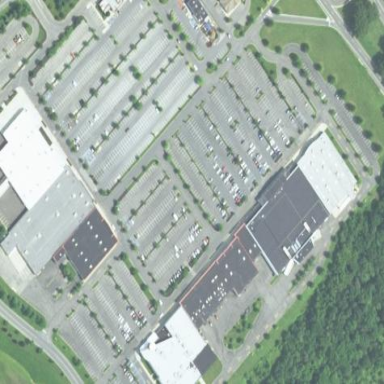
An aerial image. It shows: Retail area.